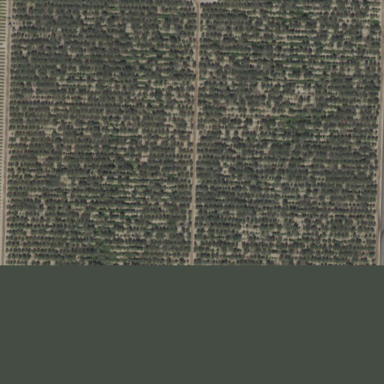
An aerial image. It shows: Orchard filled with almond trees.